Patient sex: F
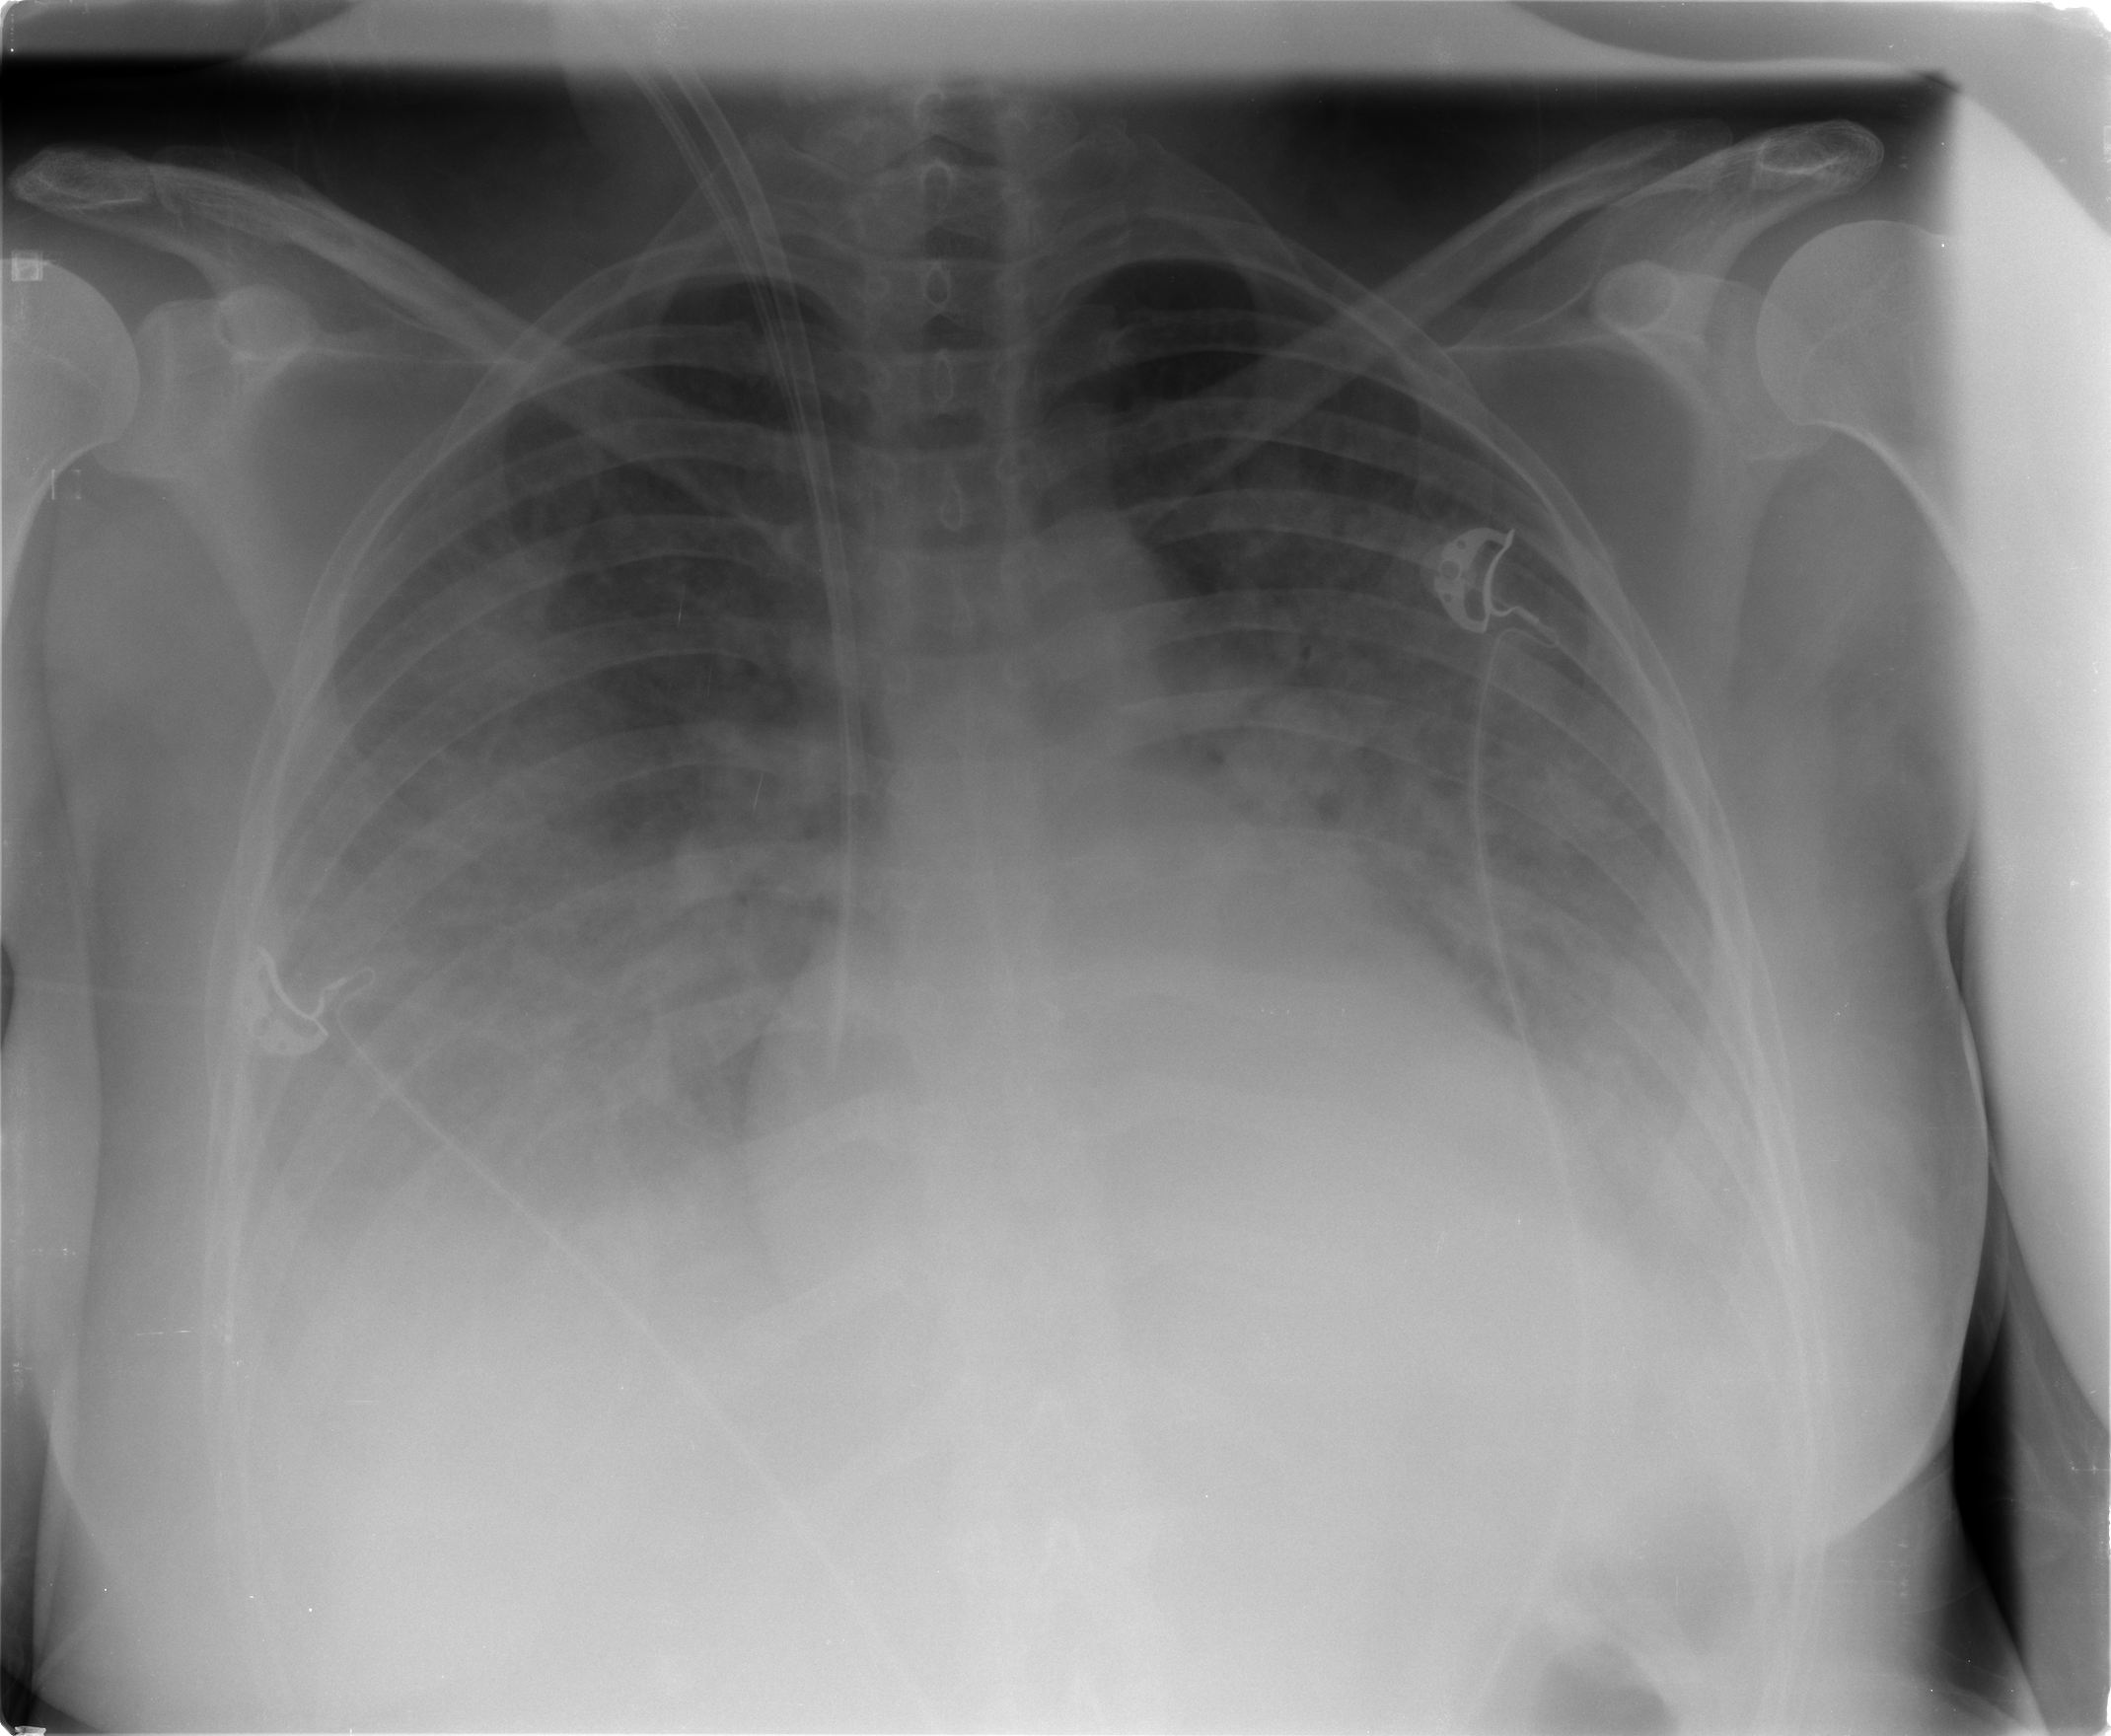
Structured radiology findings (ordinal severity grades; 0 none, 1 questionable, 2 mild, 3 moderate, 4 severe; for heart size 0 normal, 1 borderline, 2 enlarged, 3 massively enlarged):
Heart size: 1
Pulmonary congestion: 3
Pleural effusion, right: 3
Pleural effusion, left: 3
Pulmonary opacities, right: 3
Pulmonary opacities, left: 3
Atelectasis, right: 2
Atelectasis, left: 2